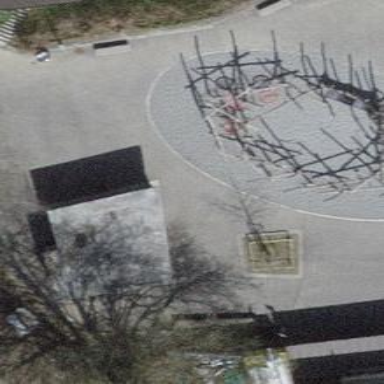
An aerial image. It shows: Playground area for leisure land.